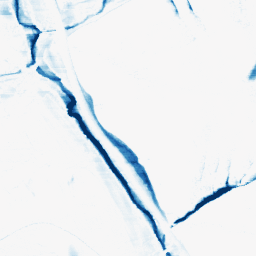
Category: morphological
Decomposition family: morphological_rect
Decomposition parameters: operation: closing
width: 20
height: 3
Upsampling method: sinc_hamming
Upsampling parameters: scale: 4
kernel_size: 16
Upsampling scale: 4